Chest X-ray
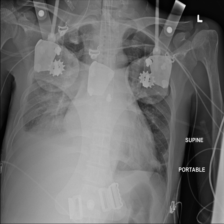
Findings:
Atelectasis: negative
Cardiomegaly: negative
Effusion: positive
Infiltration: positive
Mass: negative
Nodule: positive
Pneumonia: negative
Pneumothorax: negative
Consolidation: negative
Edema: negative
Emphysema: negative
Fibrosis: negative
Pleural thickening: negative
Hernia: negative